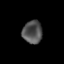
Tissue: lung
Cell type: Myeloid cells
Senescence score: 0.2263
Nuclear area (px): 445
Mean DAPI intensity: 81.128